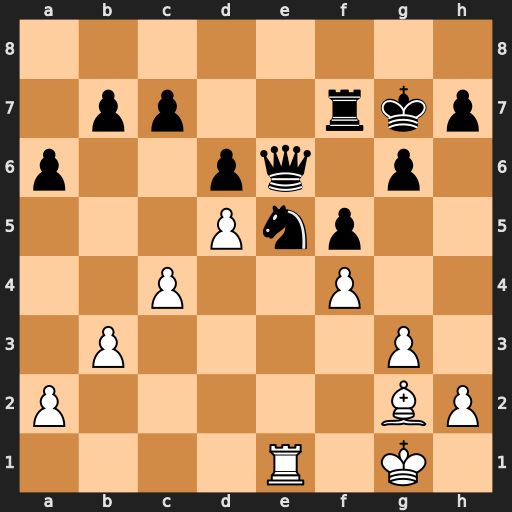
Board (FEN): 8/1pp2rkp/p2pq1p1/3Pnp2/2P2P2/1P4P1/P5BP/4R1K1
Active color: w
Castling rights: -
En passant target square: -
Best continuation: dxe6 Re7 fxe5